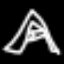
Label: The Eiffel Tower